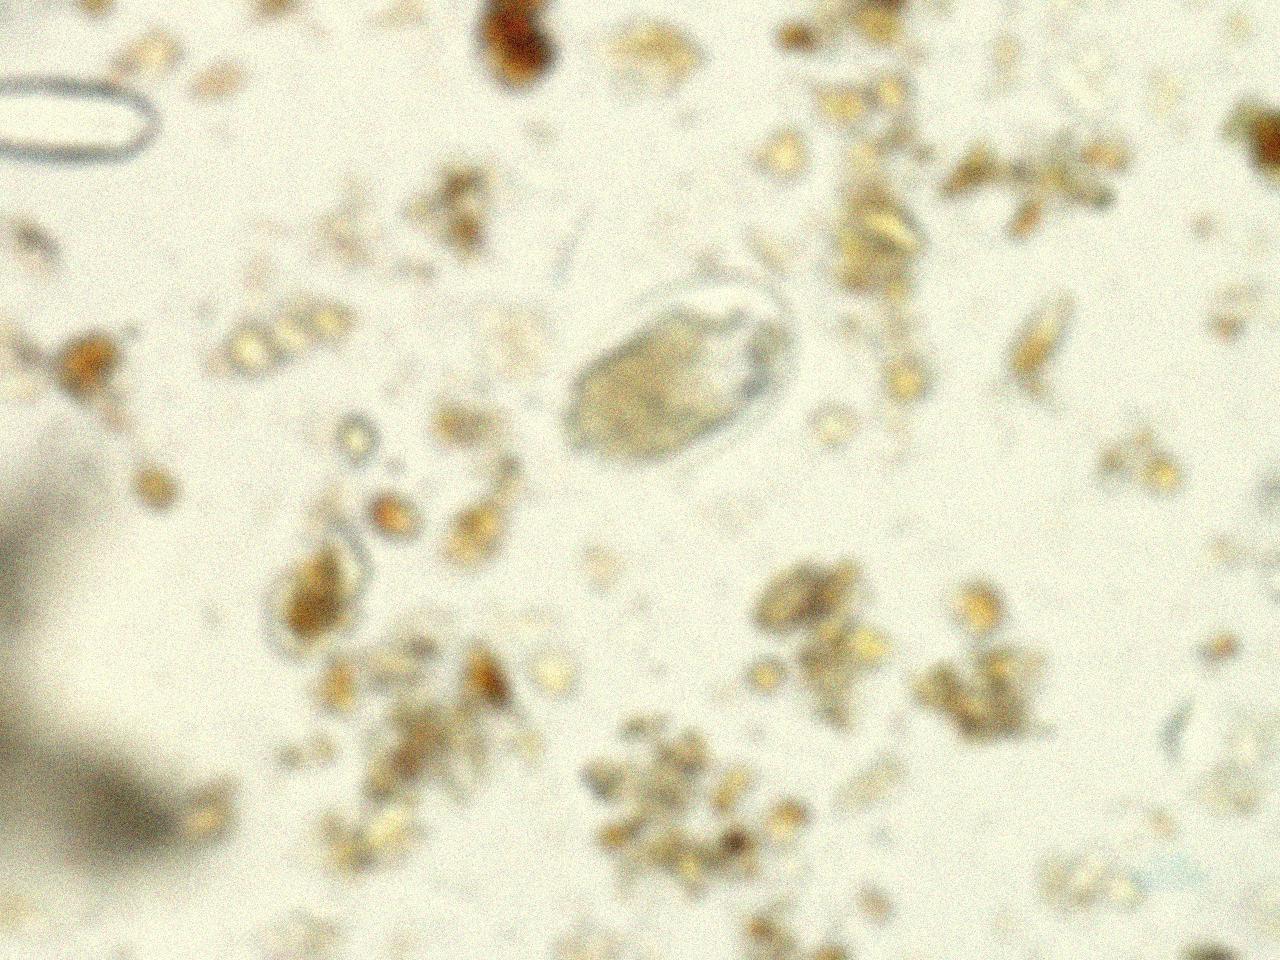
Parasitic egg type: Hookworm egg